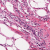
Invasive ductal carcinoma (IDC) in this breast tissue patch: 0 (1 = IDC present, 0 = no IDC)